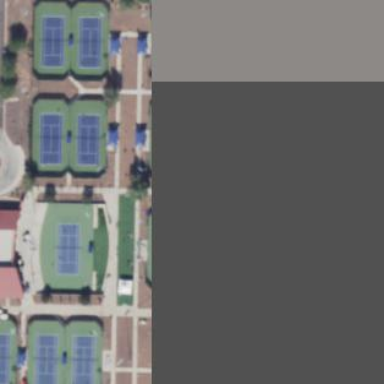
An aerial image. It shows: Sports centre with focus on tennis.